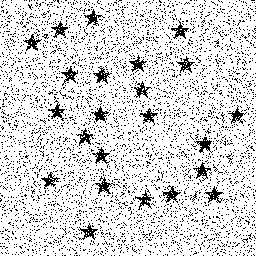
Squares: 0
Triangles: 0
Stars: 23
Total shapes: 23